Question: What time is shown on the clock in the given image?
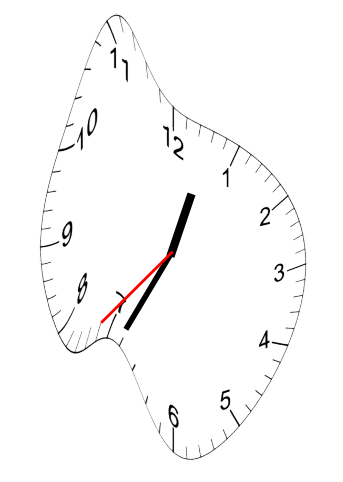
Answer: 12:34:37